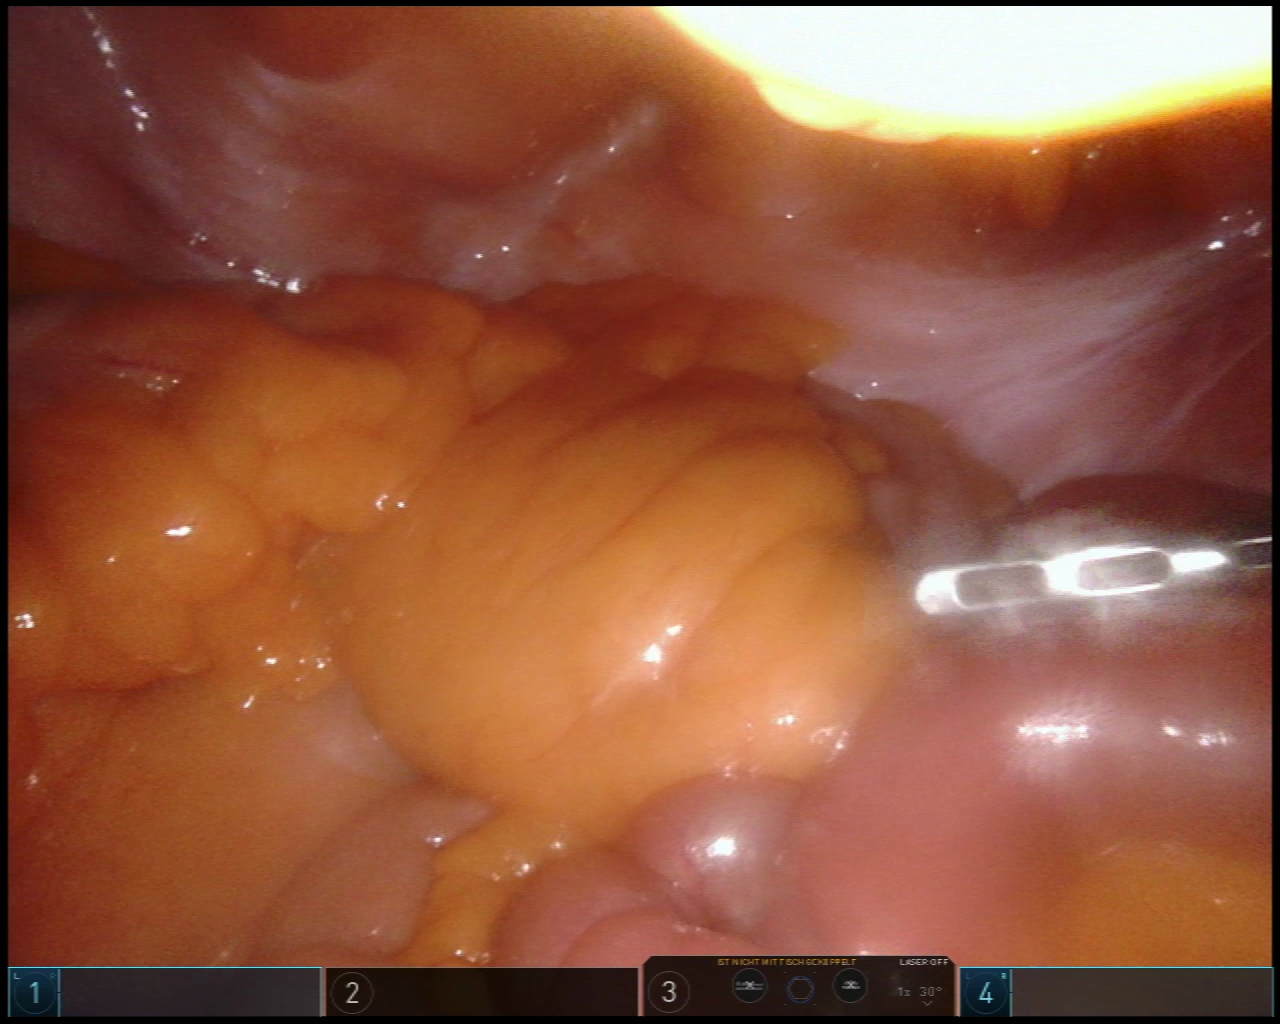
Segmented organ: small_intestine
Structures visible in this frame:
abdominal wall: yes
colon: yes
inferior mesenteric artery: no
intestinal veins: no
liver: no
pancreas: no
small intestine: yes
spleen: no
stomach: no
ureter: no
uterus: no
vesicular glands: no